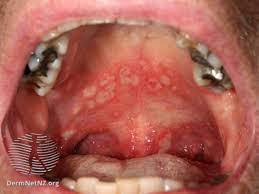
Condition: Mouth Ulcer